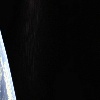
Label: space